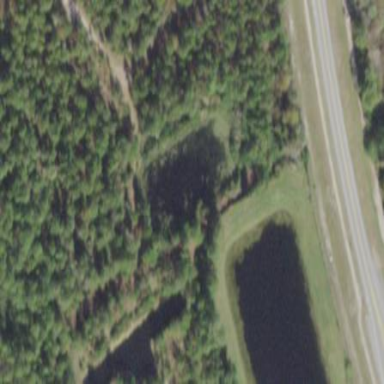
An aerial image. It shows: Pond with natural water.